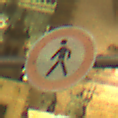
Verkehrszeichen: VerbotFussgaenger
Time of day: Night
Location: Outdoor (Urban)
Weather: Overcast
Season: NotSpecified
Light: Artificial